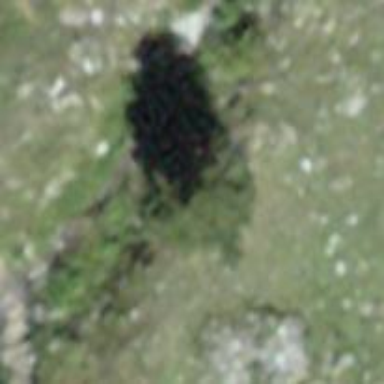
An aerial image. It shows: Needle-leaved tree in nature.